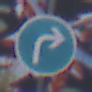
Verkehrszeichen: VorgeschriebeneFahrtrichtungRechts
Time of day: MorningAfternoon
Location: Outdoor (Urban)
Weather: PartlyCloudy
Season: NotSpecified
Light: Natural